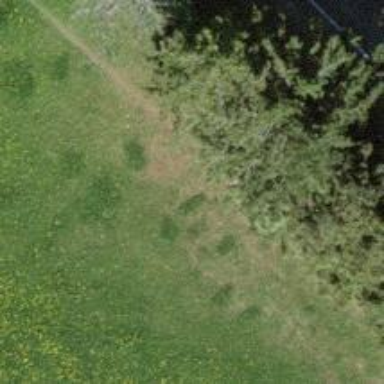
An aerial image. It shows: Path.